Question: I'm getting this error while I try to upload the app to App Store. I don't know what is the reason for this.

> : "Incomplete Document Type Configuration. The CFBundleDocumentTypes dictionary array in the '' Info.plist should contain an LSHandlerRank value for the CFBundleTypeName 'MKDirectionsRequest' entry. Refer to <URL> for more information on the LSHandlerRank key."
Can some provide me a solution for this issue on how to fix it.
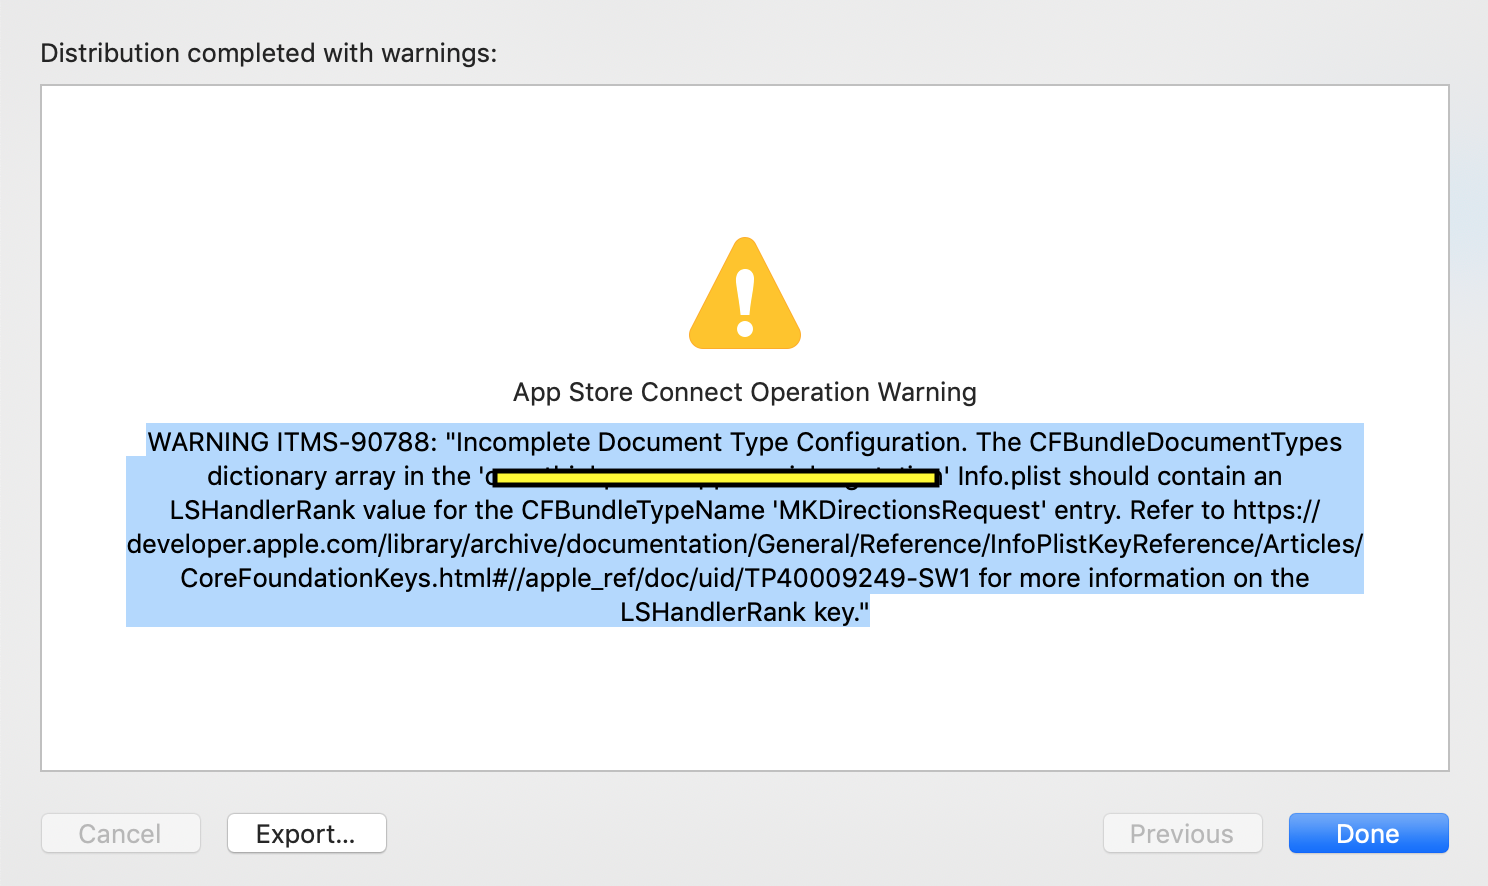
Answer: Here is how key looks like in the info.plist.
<URL>
(Open info.plist as 'Source Code' & add)
'''
<key>CFBundleDocumentTypes</key>
<array>
<dict>
<key>CFBundleTypeIconFiles</key>
<array/>
<key>CFBundleTypeName</key>
<string>Text</string>
<key>LSHandlerRank</key> //Key you need to fix your issue //
<string>Alternate</string> //Here value can be Owner, Default or Alternate
<key>LSItemContentTypes</key>
<array>
<string>public.plain-text</string>
</array>
</dict>
</array>
'''
Here is the description from Apple why and how you can provide the Key.
Determines how Launch Services ranks this app among the apps that declare themselves editors or viewers of files of this type. The possible values are: (this app is the primary creator of files of this type), (this app is an opener of files of this type; this value is also used if no rank is specified), (this app is a secondary viewer of files of this type), and None (this app is never selected to open files of this type, but it accepts drops of files of this type). Launch Services uses the value of LSHandlerRank to determine the app to use to open files of this type. Owner, Default, Alternate. This key is available in macOS 10.5 and later and iOS 3.0 and later.
You can find more on this link: <URL>